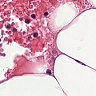
Metastatic tissue present: no